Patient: sex F, age 27
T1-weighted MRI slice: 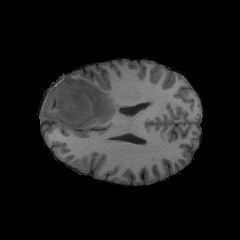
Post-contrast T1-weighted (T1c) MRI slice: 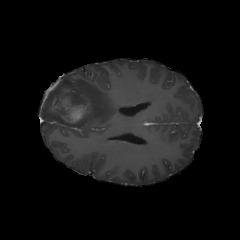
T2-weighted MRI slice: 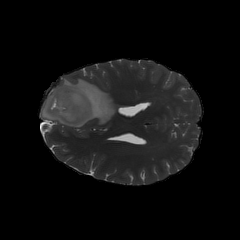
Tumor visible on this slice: yes
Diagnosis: Astrocytoma, IDH-mutant
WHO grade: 4